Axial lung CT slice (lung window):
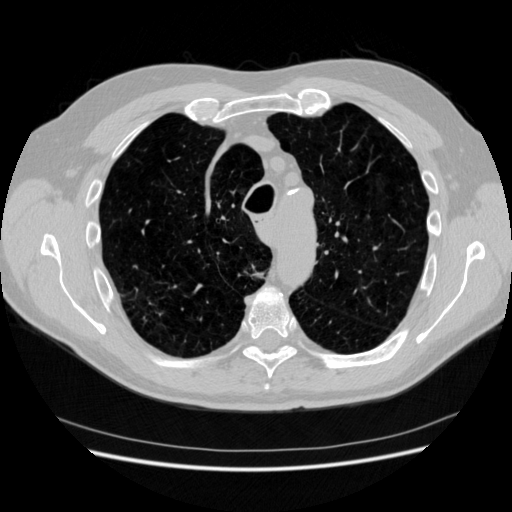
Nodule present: yes
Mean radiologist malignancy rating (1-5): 4.333